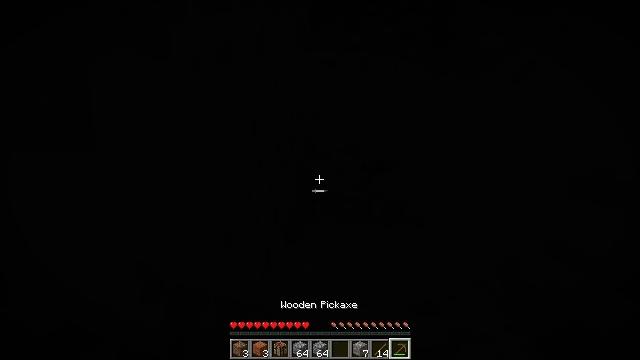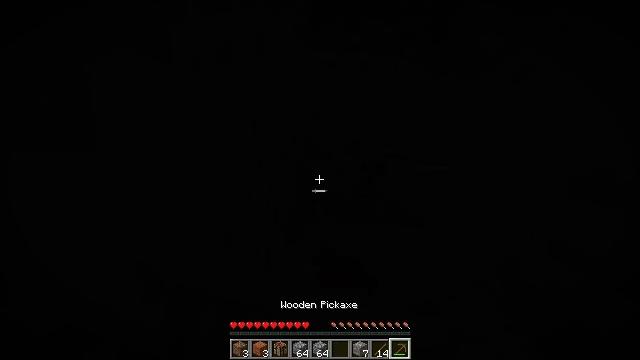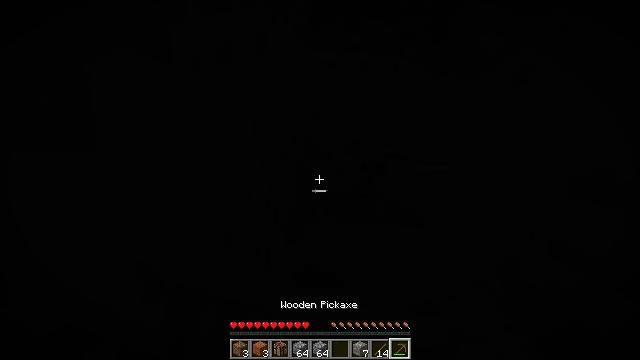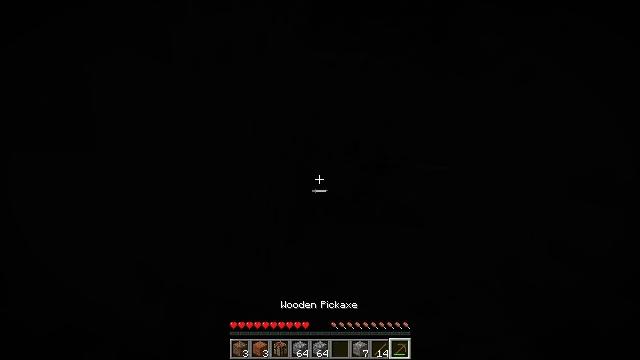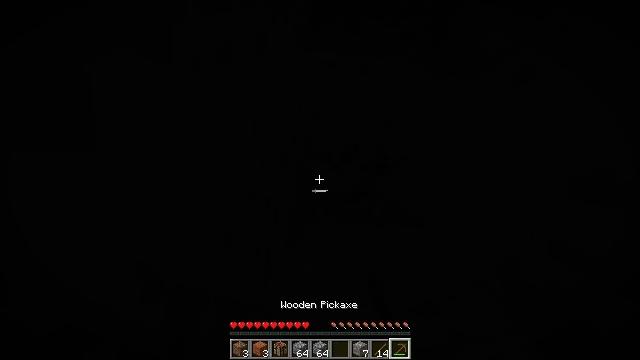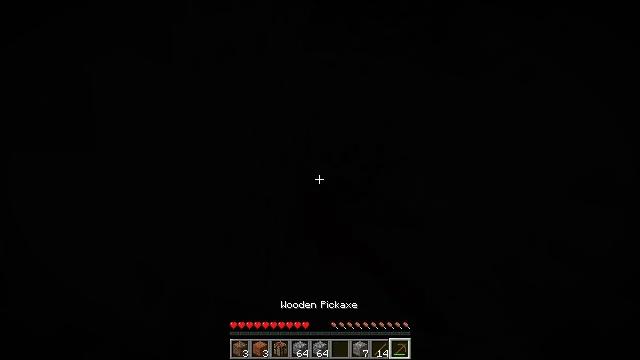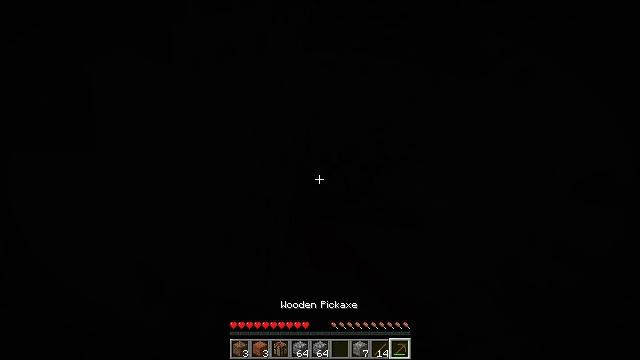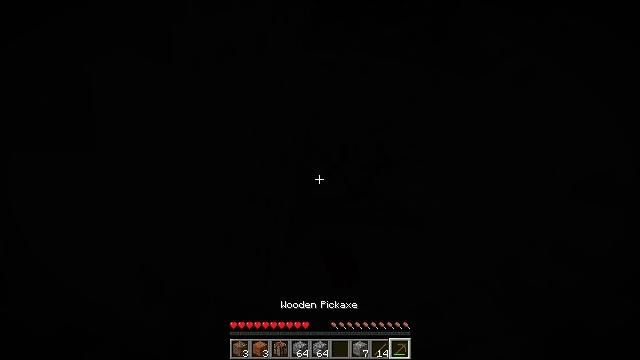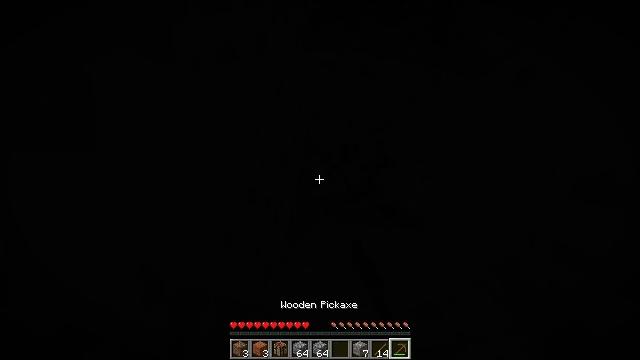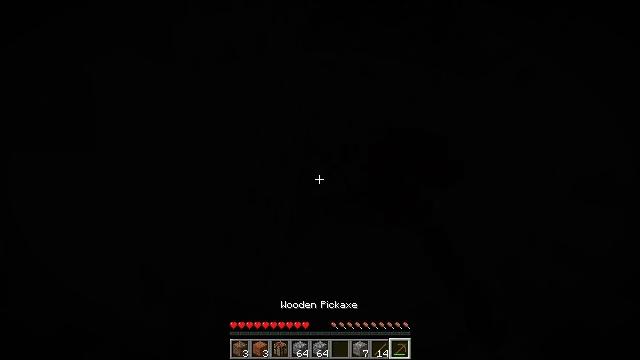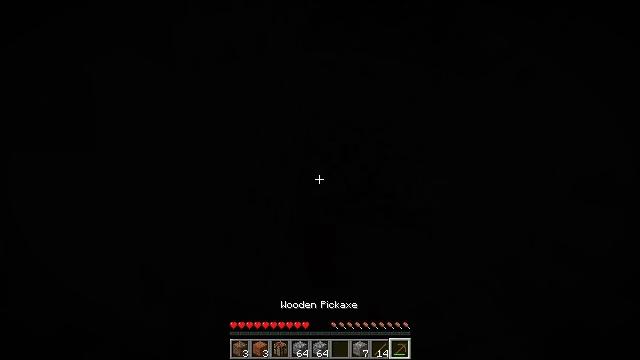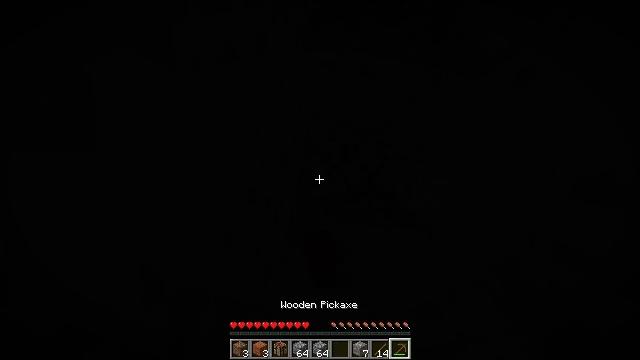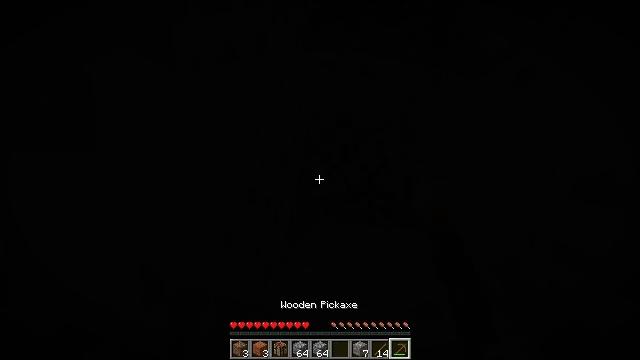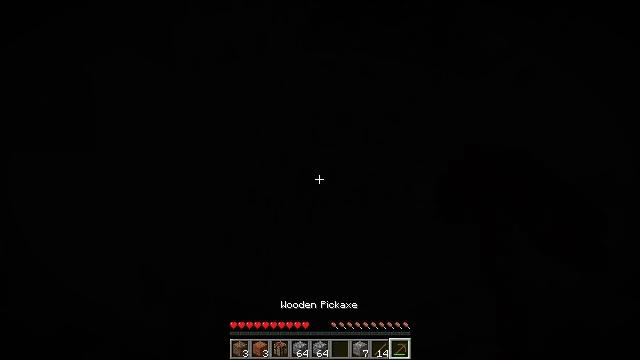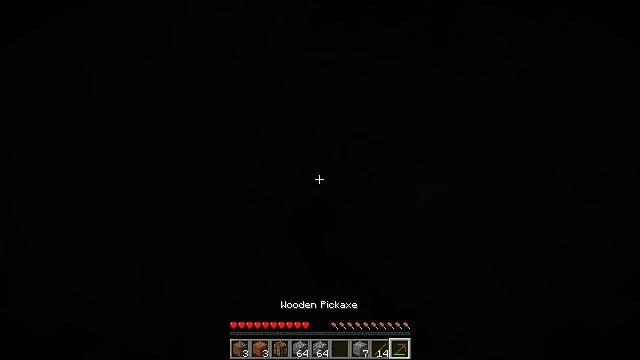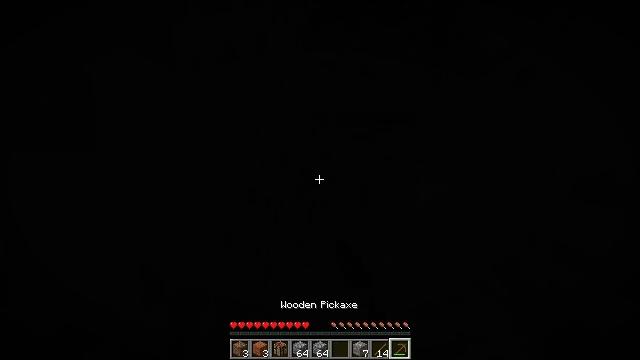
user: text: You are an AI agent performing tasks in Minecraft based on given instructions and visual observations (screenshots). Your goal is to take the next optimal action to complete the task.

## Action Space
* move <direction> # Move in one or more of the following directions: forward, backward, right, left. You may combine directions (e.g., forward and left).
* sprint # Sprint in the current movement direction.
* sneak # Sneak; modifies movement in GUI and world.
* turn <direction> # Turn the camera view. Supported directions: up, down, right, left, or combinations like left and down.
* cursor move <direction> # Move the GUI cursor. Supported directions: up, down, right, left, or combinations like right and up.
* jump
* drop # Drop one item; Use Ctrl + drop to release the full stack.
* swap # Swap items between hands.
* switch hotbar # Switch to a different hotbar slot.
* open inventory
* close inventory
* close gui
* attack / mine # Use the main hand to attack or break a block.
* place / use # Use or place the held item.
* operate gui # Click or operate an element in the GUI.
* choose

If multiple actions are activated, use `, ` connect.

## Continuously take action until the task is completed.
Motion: motion action
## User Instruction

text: Mine gravel from the ground.
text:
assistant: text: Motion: attack / mine
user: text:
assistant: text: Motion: attack / mine
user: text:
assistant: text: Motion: attack / mine
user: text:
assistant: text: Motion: attack / mine
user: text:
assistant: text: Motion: attack / mine
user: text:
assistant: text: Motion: attack / mine
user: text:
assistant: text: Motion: attack / mine
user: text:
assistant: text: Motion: attack / mine
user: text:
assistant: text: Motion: attack / mine
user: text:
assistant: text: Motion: attack / mine
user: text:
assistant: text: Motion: attack / mine
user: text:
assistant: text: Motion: attack / mine
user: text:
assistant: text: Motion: attack / mine
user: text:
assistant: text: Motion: attack / mine
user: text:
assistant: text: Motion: attack / mine
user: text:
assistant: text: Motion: attack / mine
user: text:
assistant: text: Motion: attack / mine
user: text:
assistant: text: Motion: attack / mine
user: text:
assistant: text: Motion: attack / mine